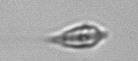
Label: Oxytoxum